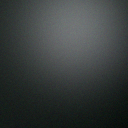
Screen state: off